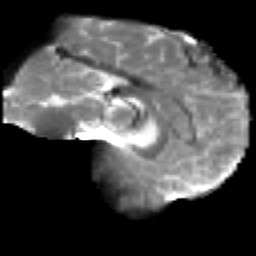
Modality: T2w
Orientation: sagittal
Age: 24
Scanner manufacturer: siemens
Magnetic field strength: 3 T
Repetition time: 2.2 s
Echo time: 0.084 s